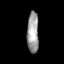
Tissue: prostate
Cell type: Others
Senescence score: 0.7941
Nuclear area (px): 464
Mean DAPI intensity: 157.64